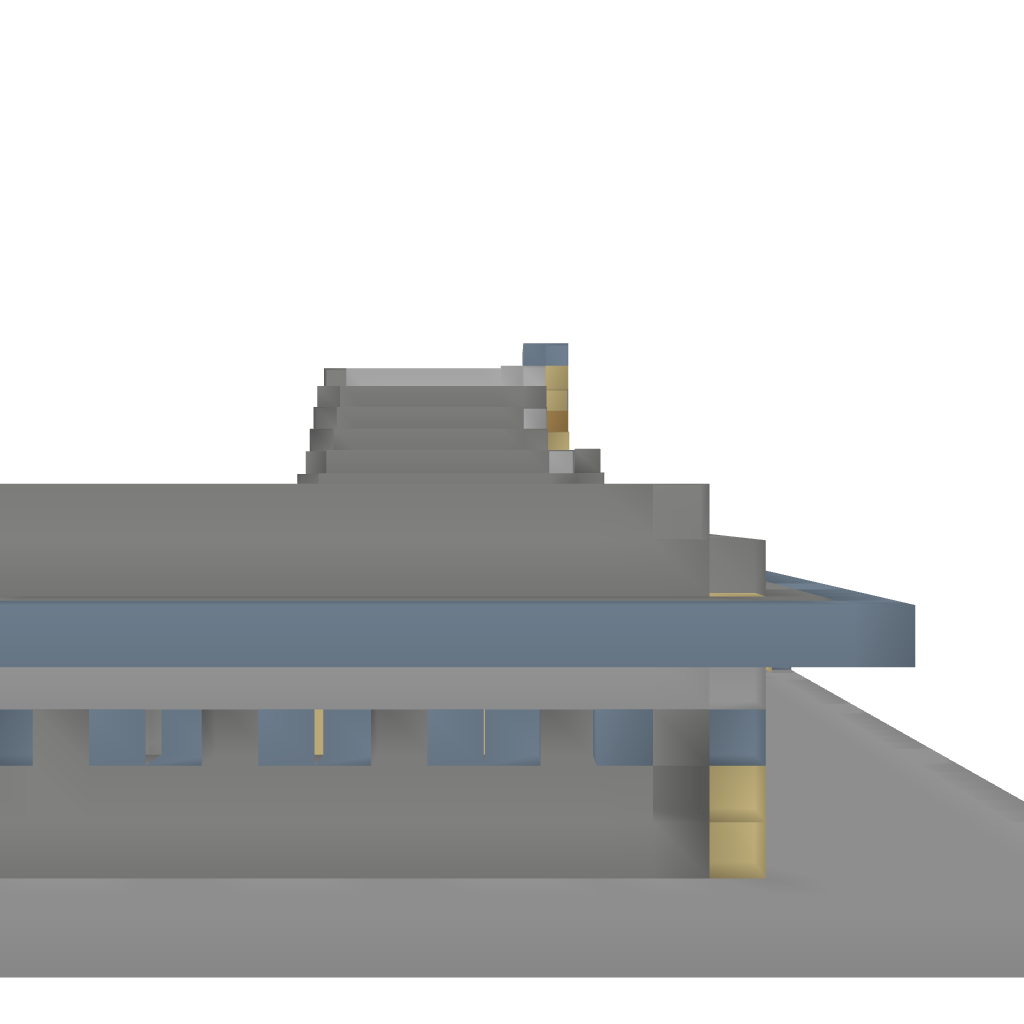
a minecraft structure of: Medieval Japanese Building